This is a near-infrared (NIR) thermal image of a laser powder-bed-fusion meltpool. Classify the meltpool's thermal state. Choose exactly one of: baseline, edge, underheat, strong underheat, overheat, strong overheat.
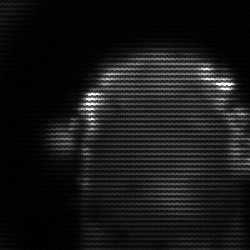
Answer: baseline